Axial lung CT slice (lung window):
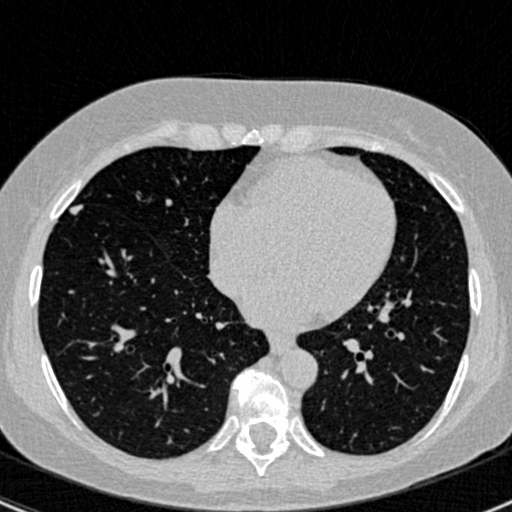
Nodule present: yes
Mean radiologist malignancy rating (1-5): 3.333